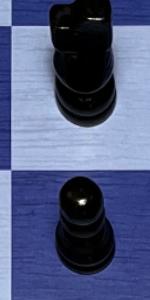
Label: Pawn_Black